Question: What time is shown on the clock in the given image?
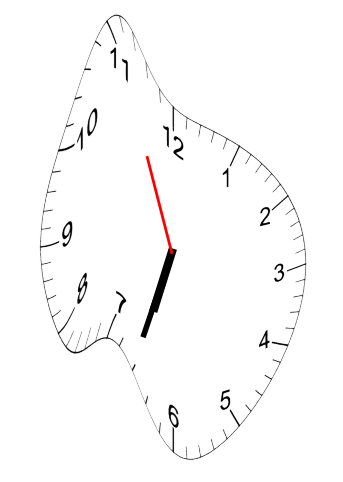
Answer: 06:32:56